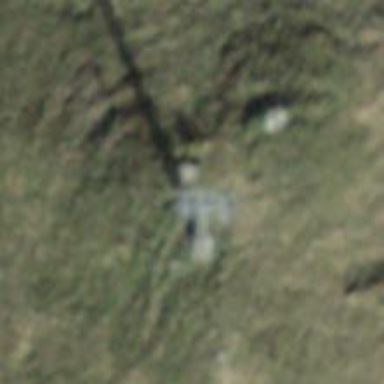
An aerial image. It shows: Pylon for aerialway.